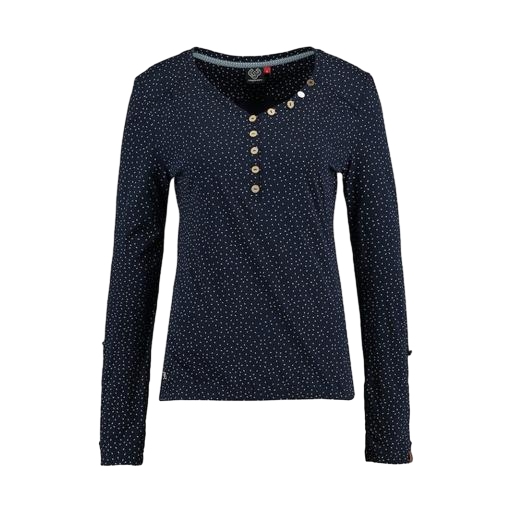
blue iconic women's long-sleeved t-shirt, longsleeve t-shirt, black printed henley, white background